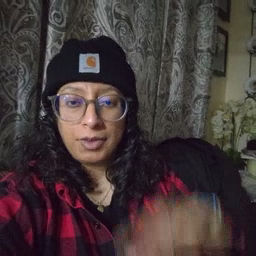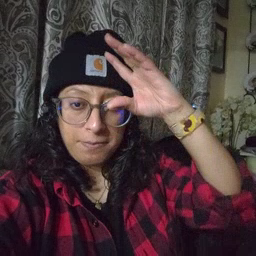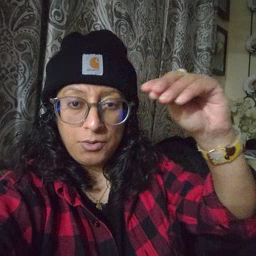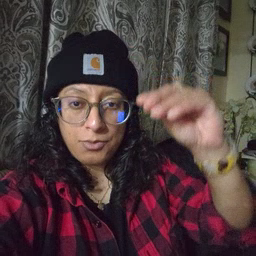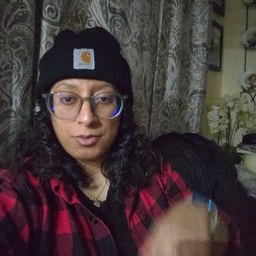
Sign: boy